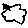
Label: cloud